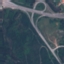
Land use / land cover class: Highway